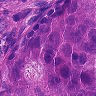
Metastatic tissue present: yes